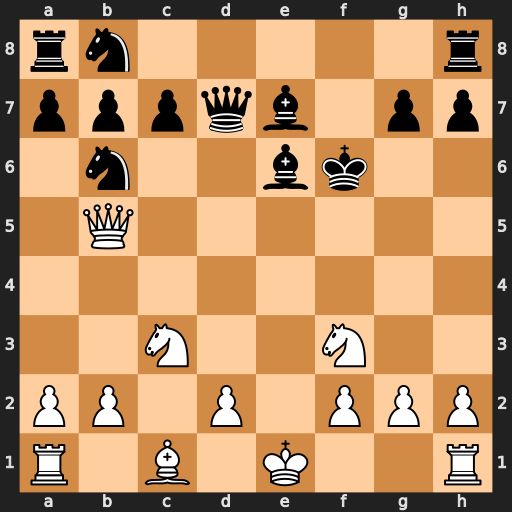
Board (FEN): rn5r/pppqb1pp/1n2bk2/1Q6/8/2N2N2/PP1P1PPP/R1B1K2R
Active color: w
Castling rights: KQ
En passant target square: -
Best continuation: Ne4+ Kf7 Ne5+ Kg8 Nxd7